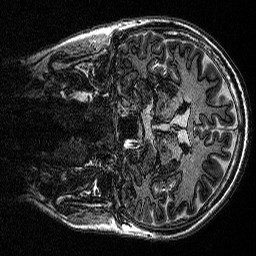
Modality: MP2RAGE
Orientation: coronal
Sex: male
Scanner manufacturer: siemens
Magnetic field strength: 3 T
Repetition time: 5 s
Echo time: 0.00292 s